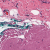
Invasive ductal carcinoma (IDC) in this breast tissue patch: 0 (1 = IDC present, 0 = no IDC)